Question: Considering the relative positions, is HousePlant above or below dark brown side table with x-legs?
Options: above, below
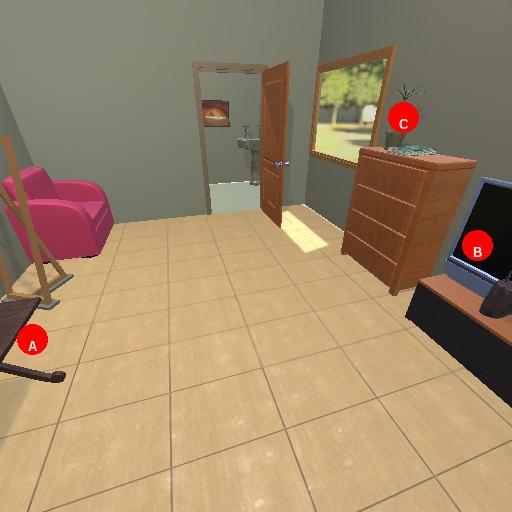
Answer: above